Interaction volume radius: 5 \u00c5
Interaction volume height: 30 \u00c5
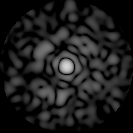
Disorder parameter: 0.8669